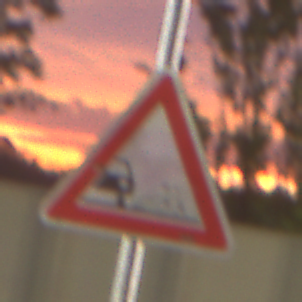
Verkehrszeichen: SplittSchotter
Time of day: SunriseSunset
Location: Outdoor (Urban)
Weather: PartlyCloudy
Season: NotSpecified
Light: Artificial